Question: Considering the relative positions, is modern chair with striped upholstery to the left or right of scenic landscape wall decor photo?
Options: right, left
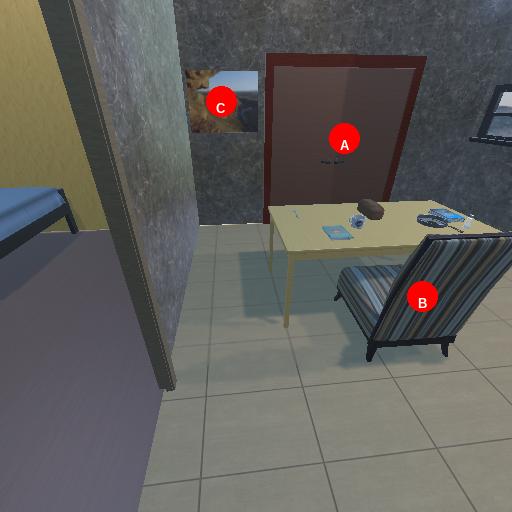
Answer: right